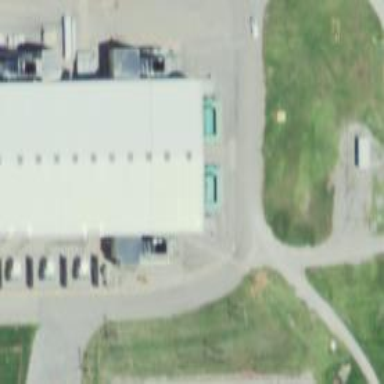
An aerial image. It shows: Generator powered by gas. It is combined cycle generator.